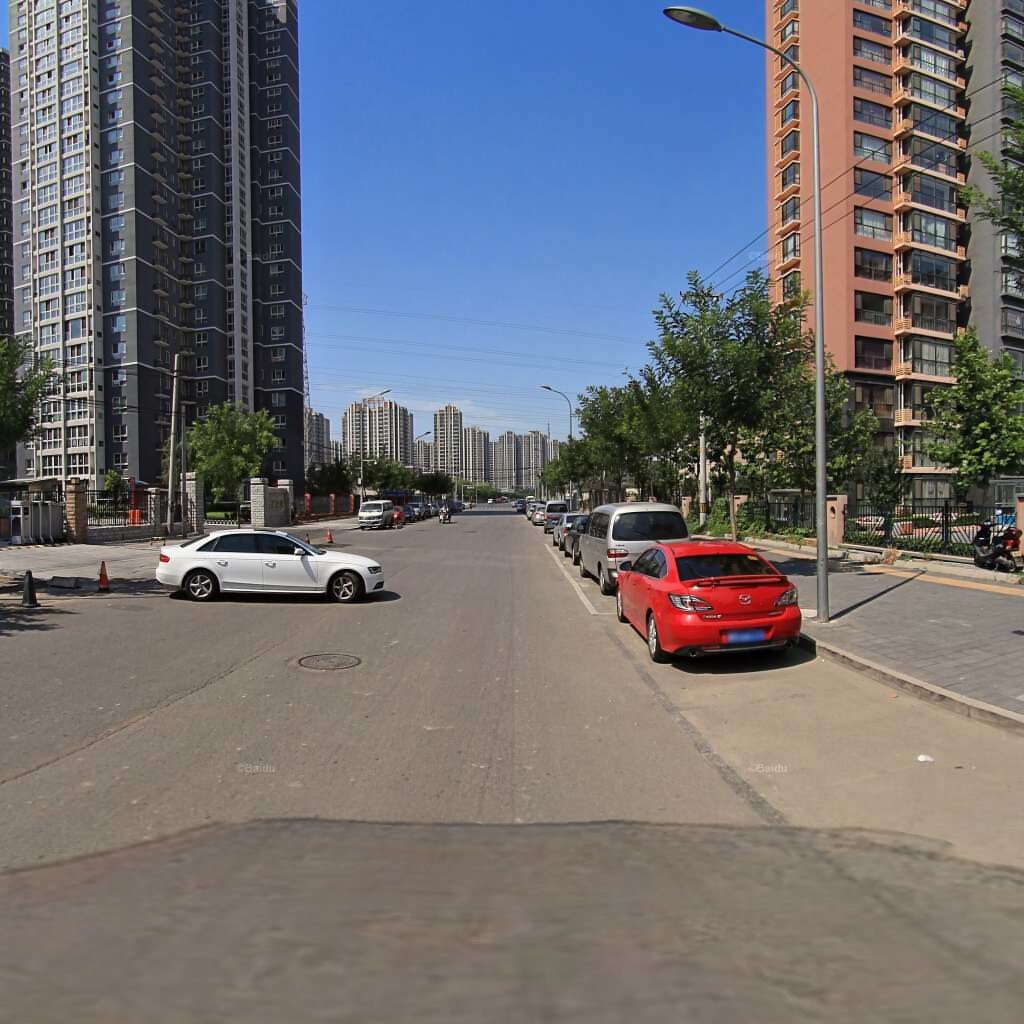
Region: Chaoyang
Road damage annotations: longitudinal crack, manhole cover